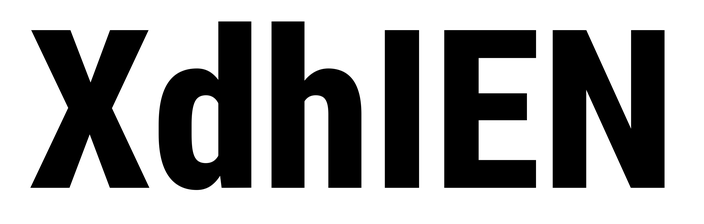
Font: Roboto_Condensed_ExtraBold